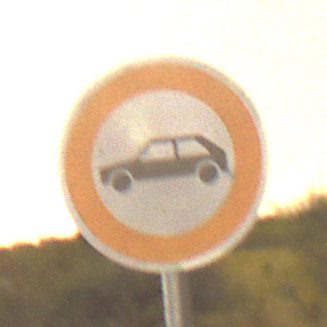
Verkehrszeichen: VerbotPersonenkraftwagen
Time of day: Night
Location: Outdoor (Nature)
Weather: Clear
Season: NotSpecified
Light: Natural